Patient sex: M
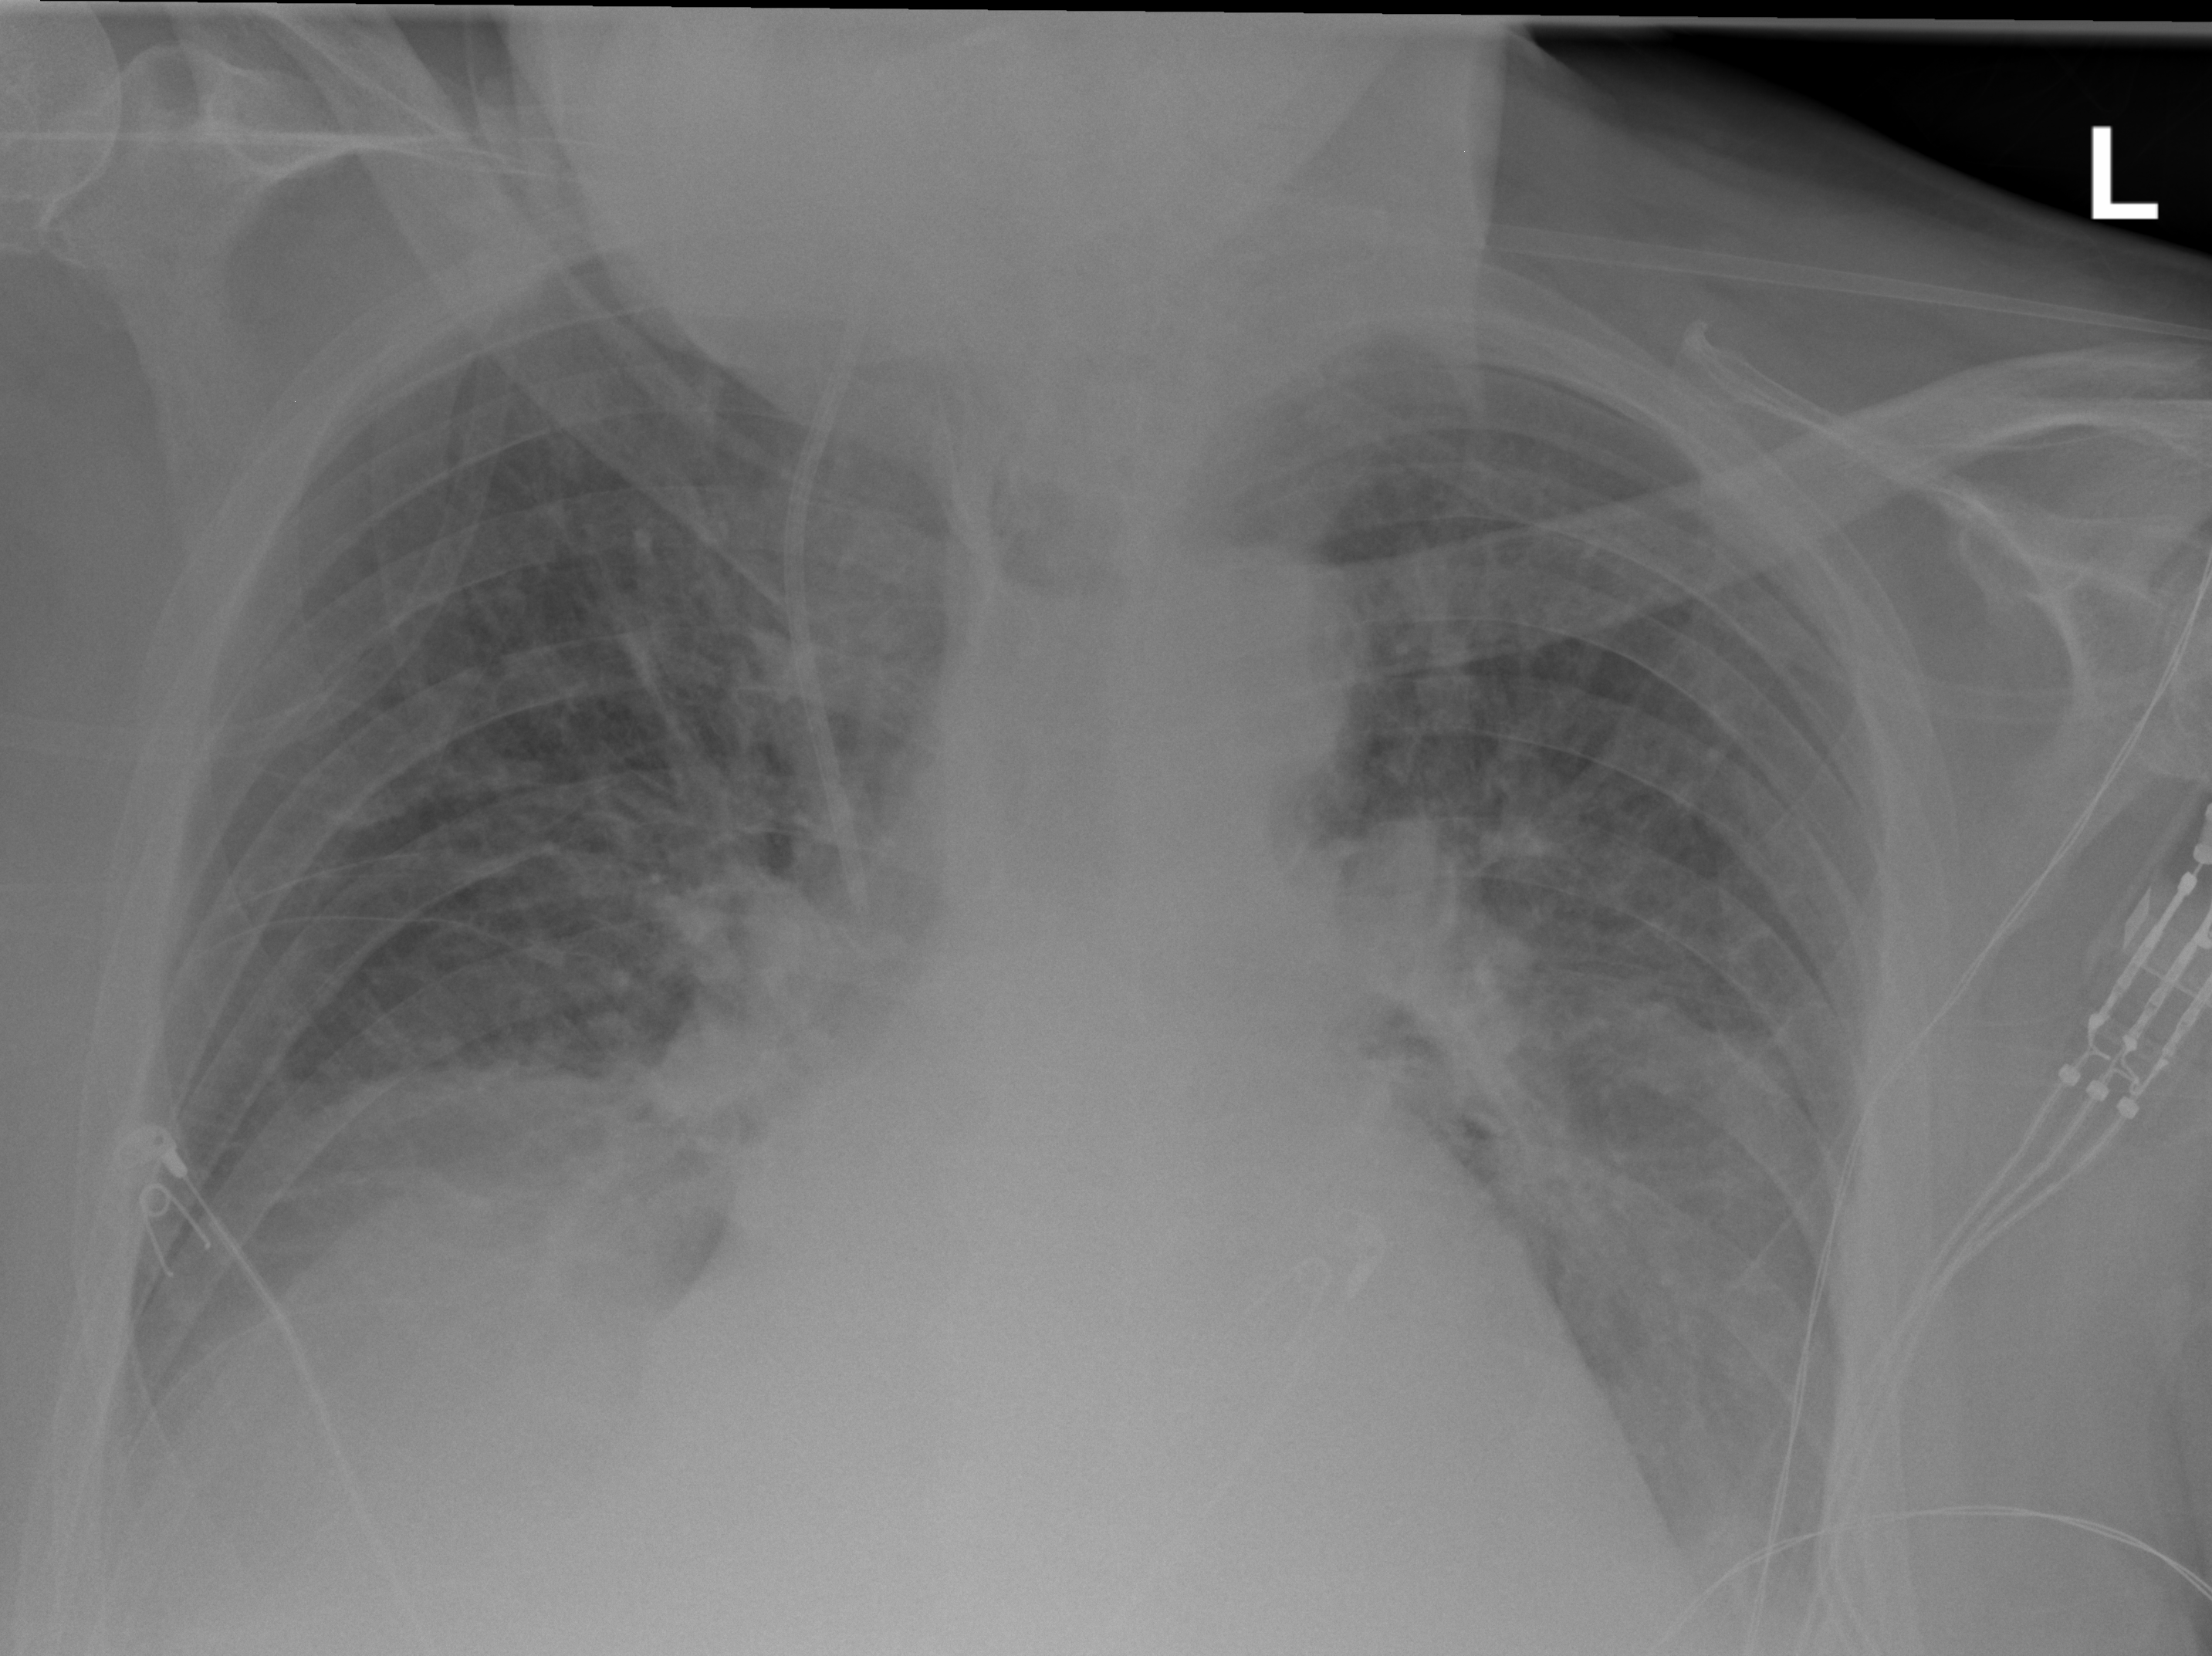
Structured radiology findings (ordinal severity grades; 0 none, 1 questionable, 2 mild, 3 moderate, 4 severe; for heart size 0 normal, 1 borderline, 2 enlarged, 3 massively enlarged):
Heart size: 2
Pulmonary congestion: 2
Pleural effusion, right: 2
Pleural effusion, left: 2
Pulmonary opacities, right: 2
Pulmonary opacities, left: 2
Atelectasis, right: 2
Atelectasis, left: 2